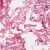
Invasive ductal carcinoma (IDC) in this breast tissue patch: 0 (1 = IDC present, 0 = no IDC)